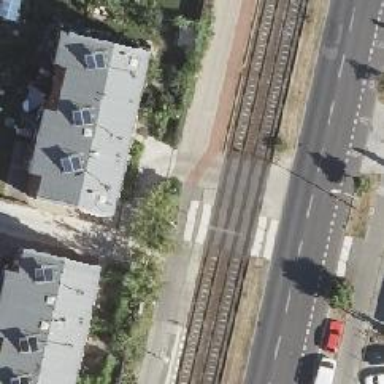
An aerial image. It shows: Uncontrolled tram crossing.